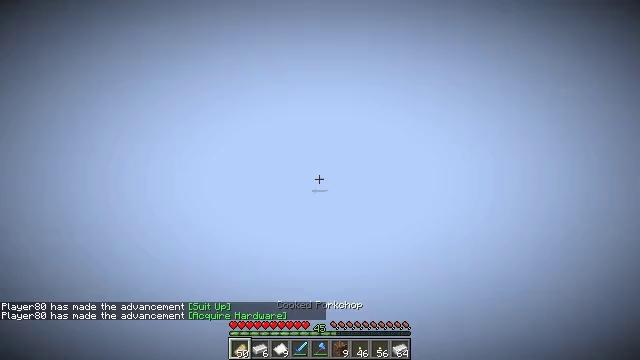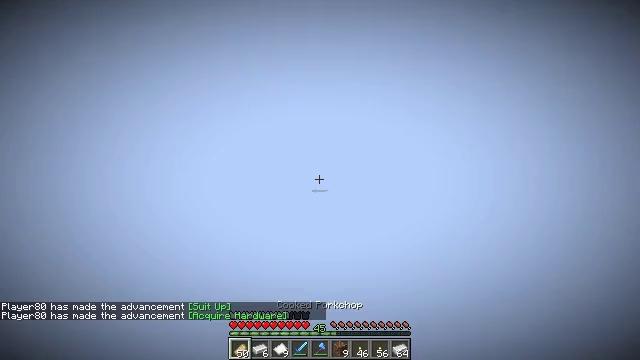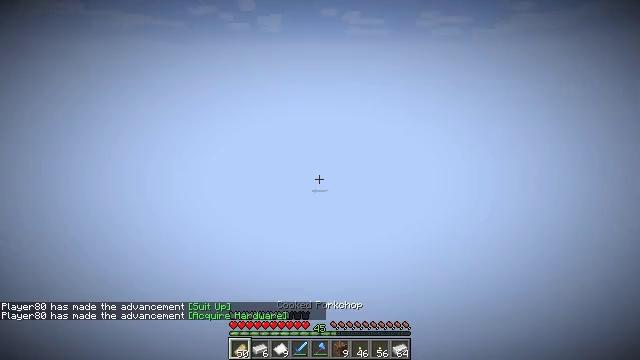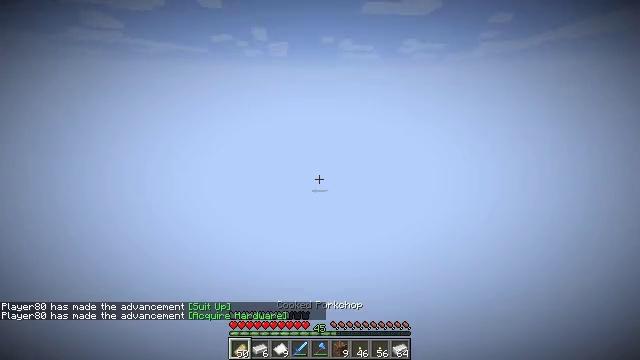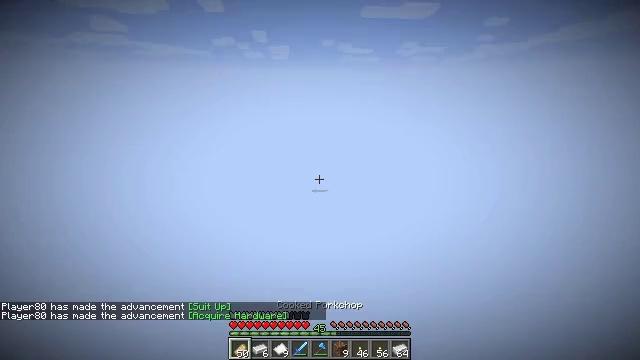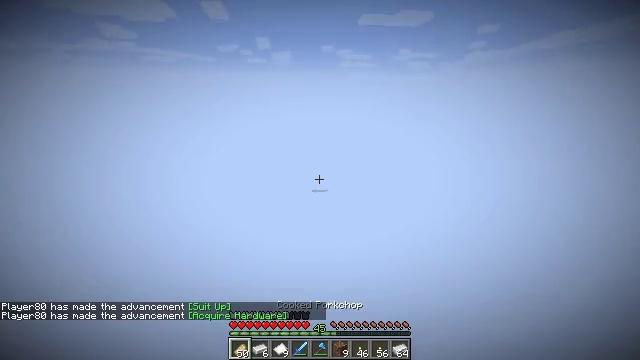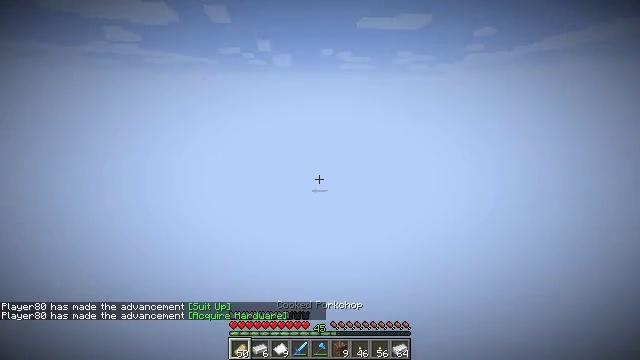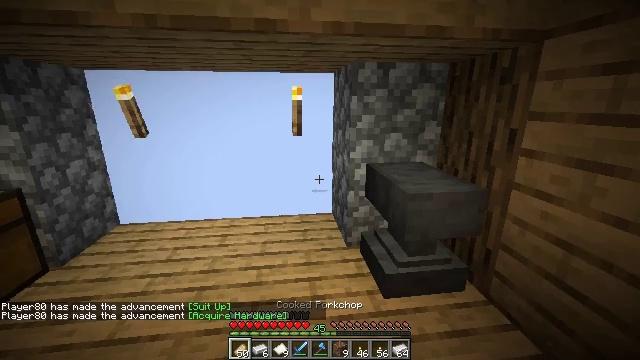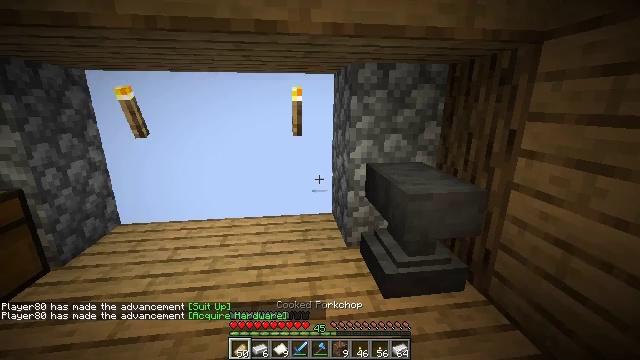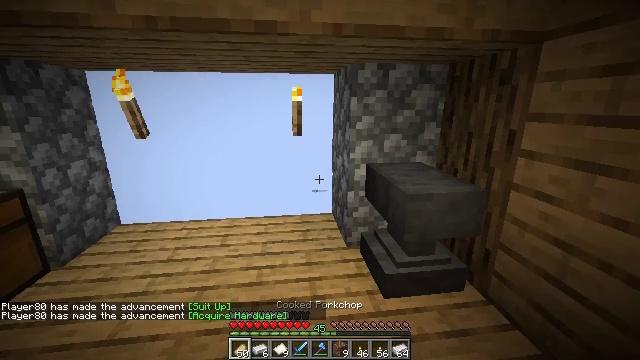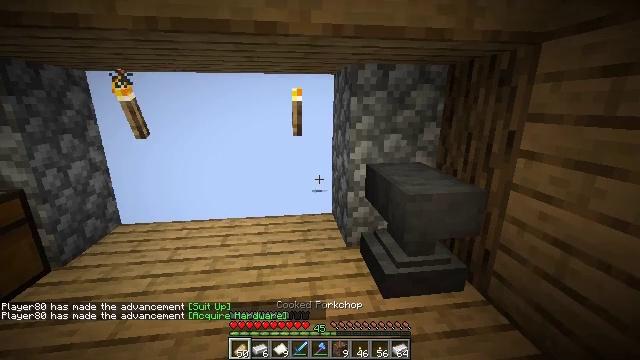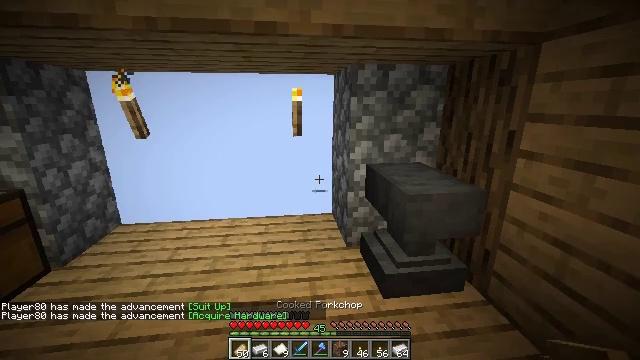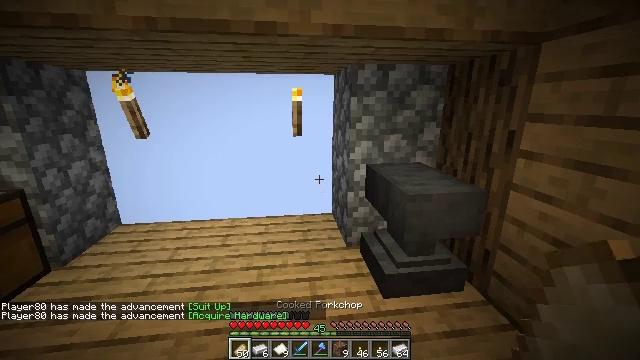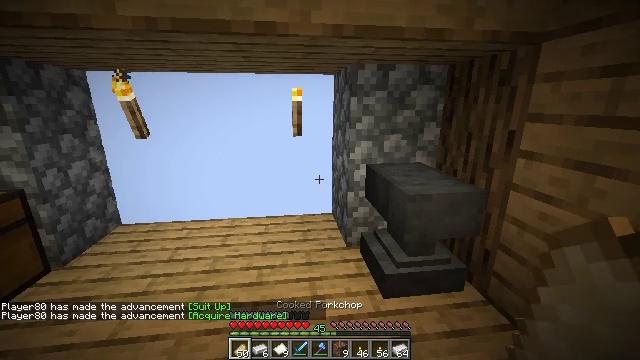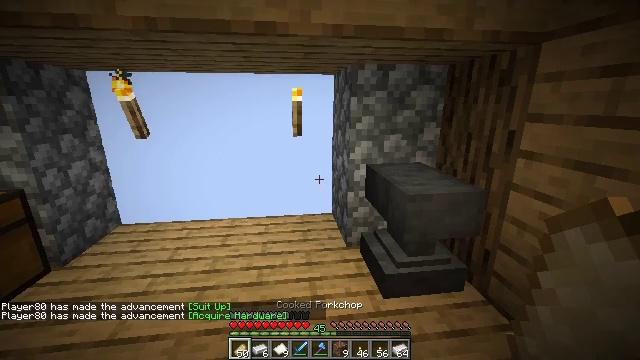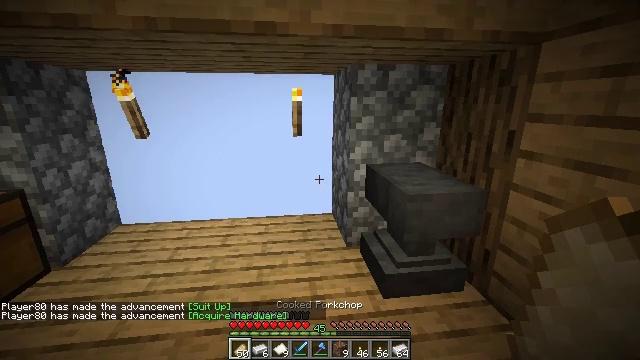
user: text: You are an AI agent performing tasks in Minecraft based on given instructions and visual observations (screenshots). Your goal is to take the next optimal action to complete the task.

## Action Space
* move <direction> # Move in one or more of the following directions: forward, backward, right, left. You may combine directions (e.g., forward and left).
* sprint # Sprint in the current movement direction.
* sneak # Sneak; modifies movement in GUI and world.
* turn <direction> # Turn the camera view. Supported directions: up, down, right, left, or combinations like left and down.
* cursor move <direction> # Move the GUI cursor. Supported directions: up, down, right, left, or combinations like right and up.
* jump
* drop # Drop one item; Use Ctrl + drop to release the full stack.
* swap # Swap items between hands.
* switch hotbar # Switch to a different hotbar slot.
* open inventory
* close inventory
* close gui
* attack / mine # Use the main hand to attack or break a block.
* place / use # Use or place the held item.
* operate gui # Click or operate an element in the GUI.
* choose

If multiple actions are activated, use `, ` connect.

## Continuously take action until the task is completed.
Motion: motion action
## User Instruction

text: craft item air
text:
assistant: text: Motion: no_op
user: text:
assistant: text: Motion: no_op
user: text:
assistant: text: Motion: no_op
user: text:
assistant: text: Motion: no_op
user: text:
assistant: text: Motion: no_op
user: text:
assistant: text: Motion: no_op
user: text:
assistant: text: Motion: no_op
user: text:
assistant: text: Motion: no_op
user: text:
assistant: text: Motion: no_op
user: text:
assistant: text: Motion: no_op
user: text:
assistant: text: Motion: no_op
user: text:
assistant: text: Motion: no_op
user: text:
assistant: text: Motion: no_op
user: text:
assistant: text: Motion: no_op
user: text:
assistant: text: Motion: no_op
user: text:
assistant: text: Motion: no_op
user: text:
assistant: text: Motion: no_op
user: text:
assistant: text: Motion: no_op
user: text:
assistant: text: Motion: no_op
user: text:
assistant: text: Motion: no_op
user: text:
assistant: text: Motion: no_op
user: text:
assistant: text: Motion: no_op
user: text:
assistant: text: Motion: no_op
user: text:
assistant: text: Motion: no_op
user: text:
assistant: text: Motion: no_op
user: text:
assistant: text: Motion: no_op
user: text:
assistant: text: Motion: no_op
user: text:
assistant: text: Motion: no_op
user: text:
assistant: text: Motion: no_op
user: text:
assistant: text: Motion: no_op